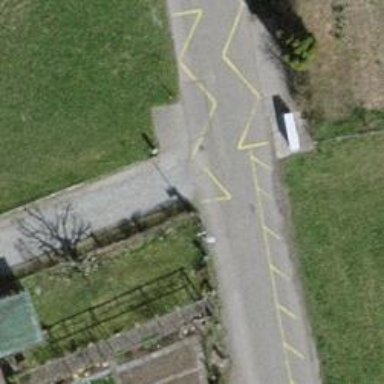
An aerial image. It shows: Bus stop with platform for public transport.